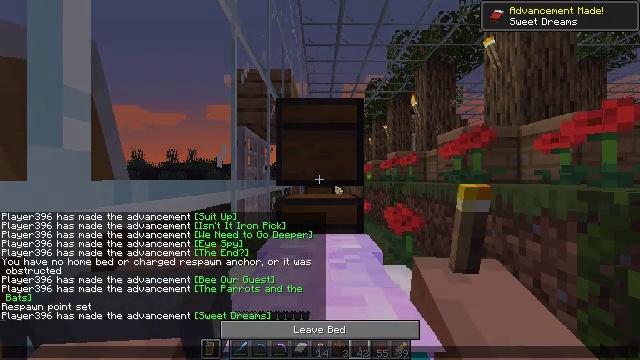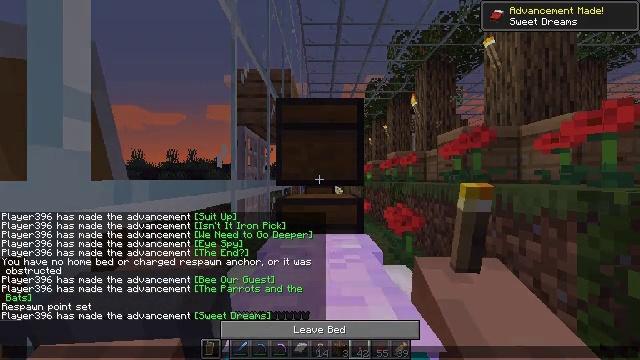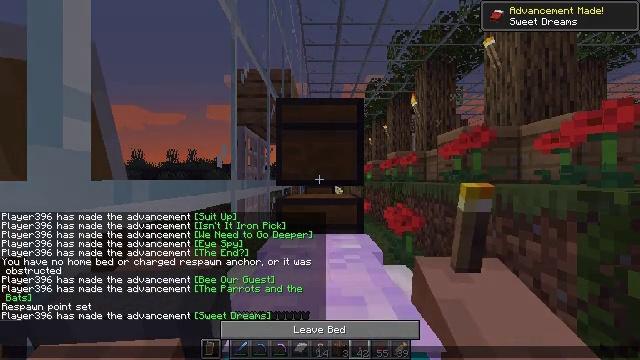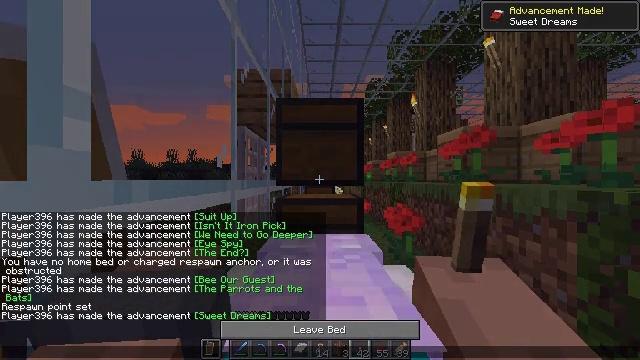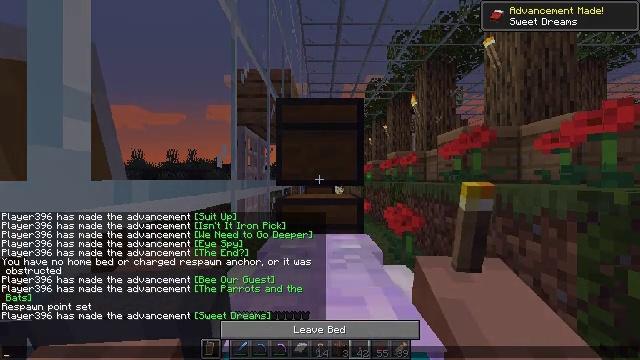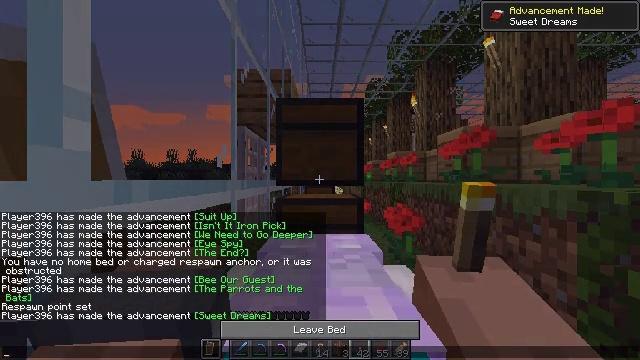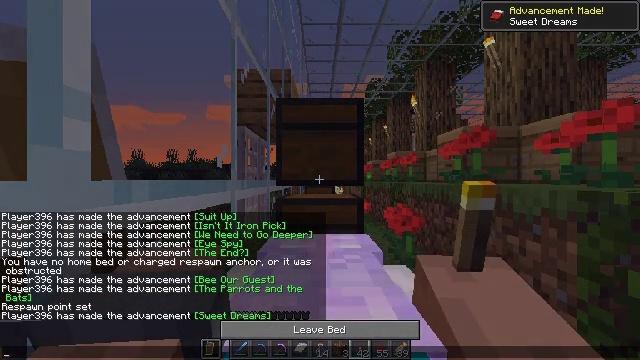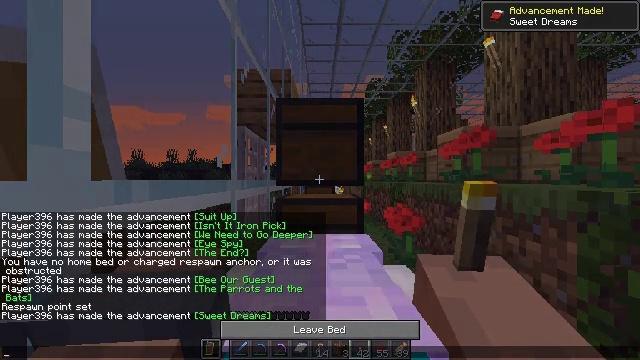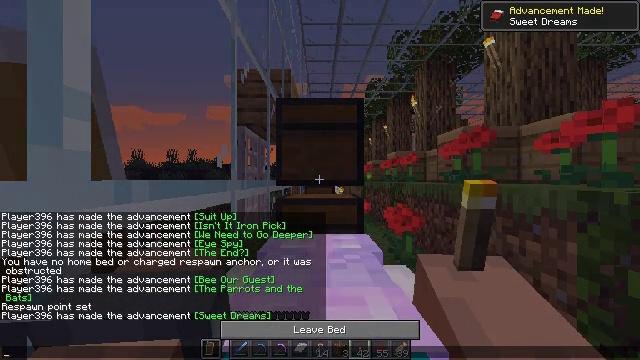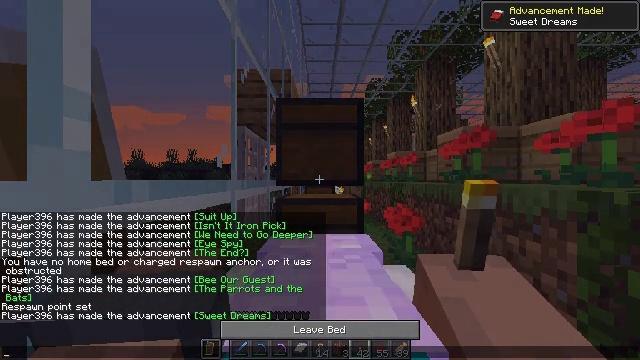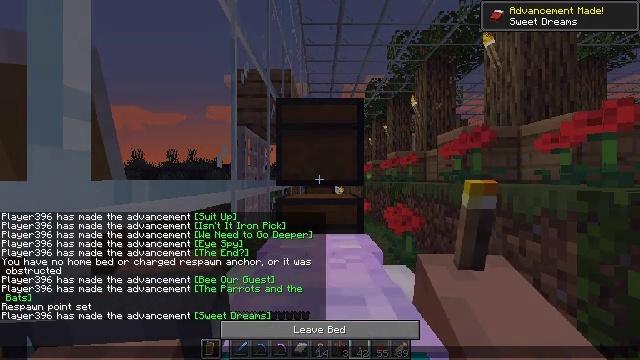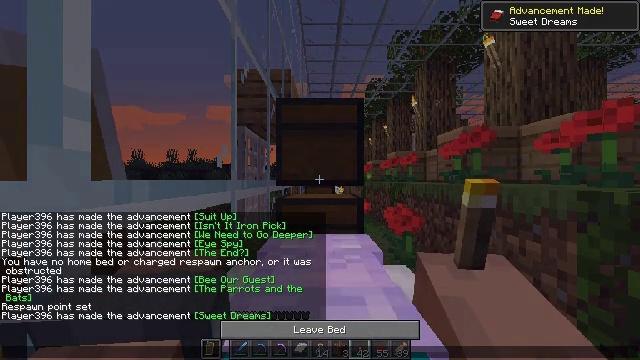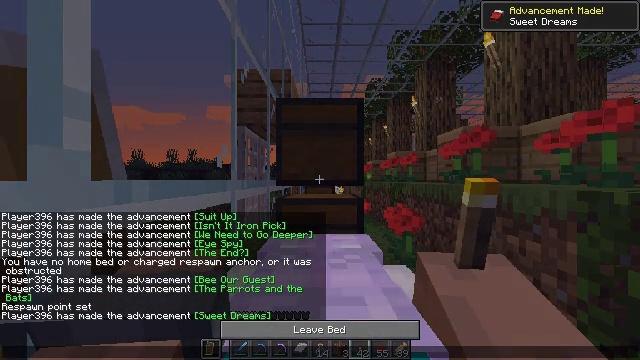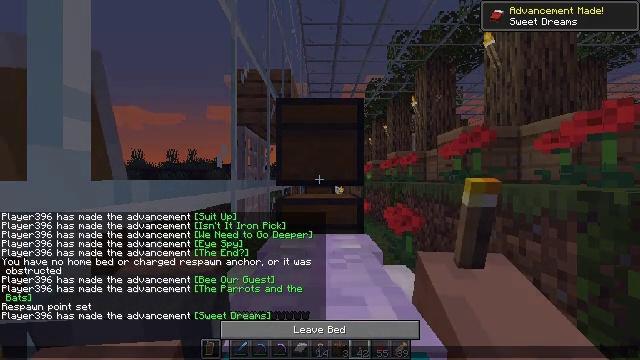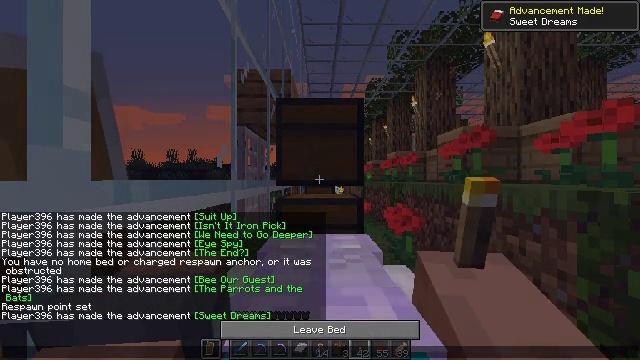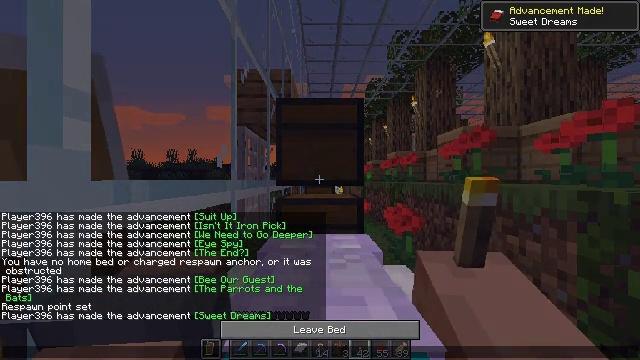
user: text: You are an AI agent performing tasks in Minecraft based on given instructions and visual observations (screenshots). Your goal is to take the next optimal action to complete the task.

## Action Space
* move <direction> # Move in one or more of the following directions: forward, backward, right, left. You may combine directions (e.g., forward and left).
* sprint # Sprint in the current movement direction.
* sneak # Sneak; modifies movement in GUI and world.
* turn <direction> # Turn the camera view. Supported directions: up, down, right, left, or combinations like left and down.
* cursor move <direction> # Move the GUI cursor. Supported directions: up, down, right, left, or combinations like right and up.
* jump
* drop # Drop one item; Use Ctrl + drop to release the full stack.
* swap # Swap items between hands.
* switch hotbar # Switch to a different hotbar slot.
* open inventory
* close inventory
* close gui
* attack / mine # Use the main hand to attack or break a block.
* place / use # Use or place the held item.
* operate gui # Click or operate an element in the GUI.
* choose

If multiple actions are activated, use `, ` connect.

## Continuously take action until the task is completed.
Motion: motion action
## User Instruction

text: Form a honey block with honey bottles in the grid.
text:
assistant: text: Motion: no_op
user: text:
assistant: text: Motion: no_op
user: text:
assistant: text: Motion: no_op
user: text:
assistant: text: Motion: no_op
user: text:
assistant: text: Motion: no_op
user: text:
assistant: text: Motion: no_op
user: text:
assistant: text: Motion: no_op
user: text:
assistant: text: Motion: no_op
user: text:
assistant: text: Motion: no_op
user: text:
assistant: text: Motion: no_op
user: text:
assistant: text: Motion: no_op
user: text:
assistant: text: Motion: no_op
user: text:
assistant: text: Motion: no_op
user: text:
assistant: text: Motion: no_op
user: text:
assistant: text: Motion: no_op
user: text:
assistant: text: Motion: no_op
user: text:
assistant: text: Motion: no_op
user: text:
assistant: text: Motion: no_op
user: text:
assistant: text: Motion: no_op
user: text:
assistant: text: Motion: no_op
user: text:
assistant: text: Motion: no_op
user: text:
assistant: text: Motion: no_op
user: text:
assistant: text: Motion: no_op
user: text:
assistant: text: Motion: no_op
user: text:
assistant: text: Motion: no_op
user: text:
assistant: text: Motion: no_op
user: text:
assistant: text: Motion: no_op
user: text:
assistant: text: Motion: no_op
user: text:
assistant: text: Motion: no_op
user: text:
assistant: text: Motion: no_op